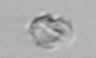
Label: detritus_transparent